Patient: sex F, age 68
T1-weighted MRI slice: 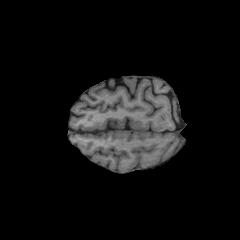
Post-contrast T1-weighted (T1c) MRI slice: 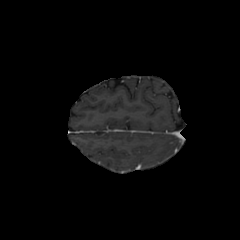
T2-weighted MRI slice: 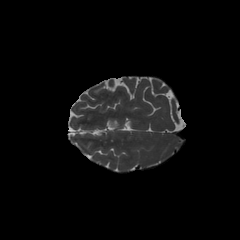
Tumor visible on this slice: no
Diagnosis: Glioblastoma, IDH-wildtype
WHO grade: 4